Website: lowes
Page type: stored-credit-cards
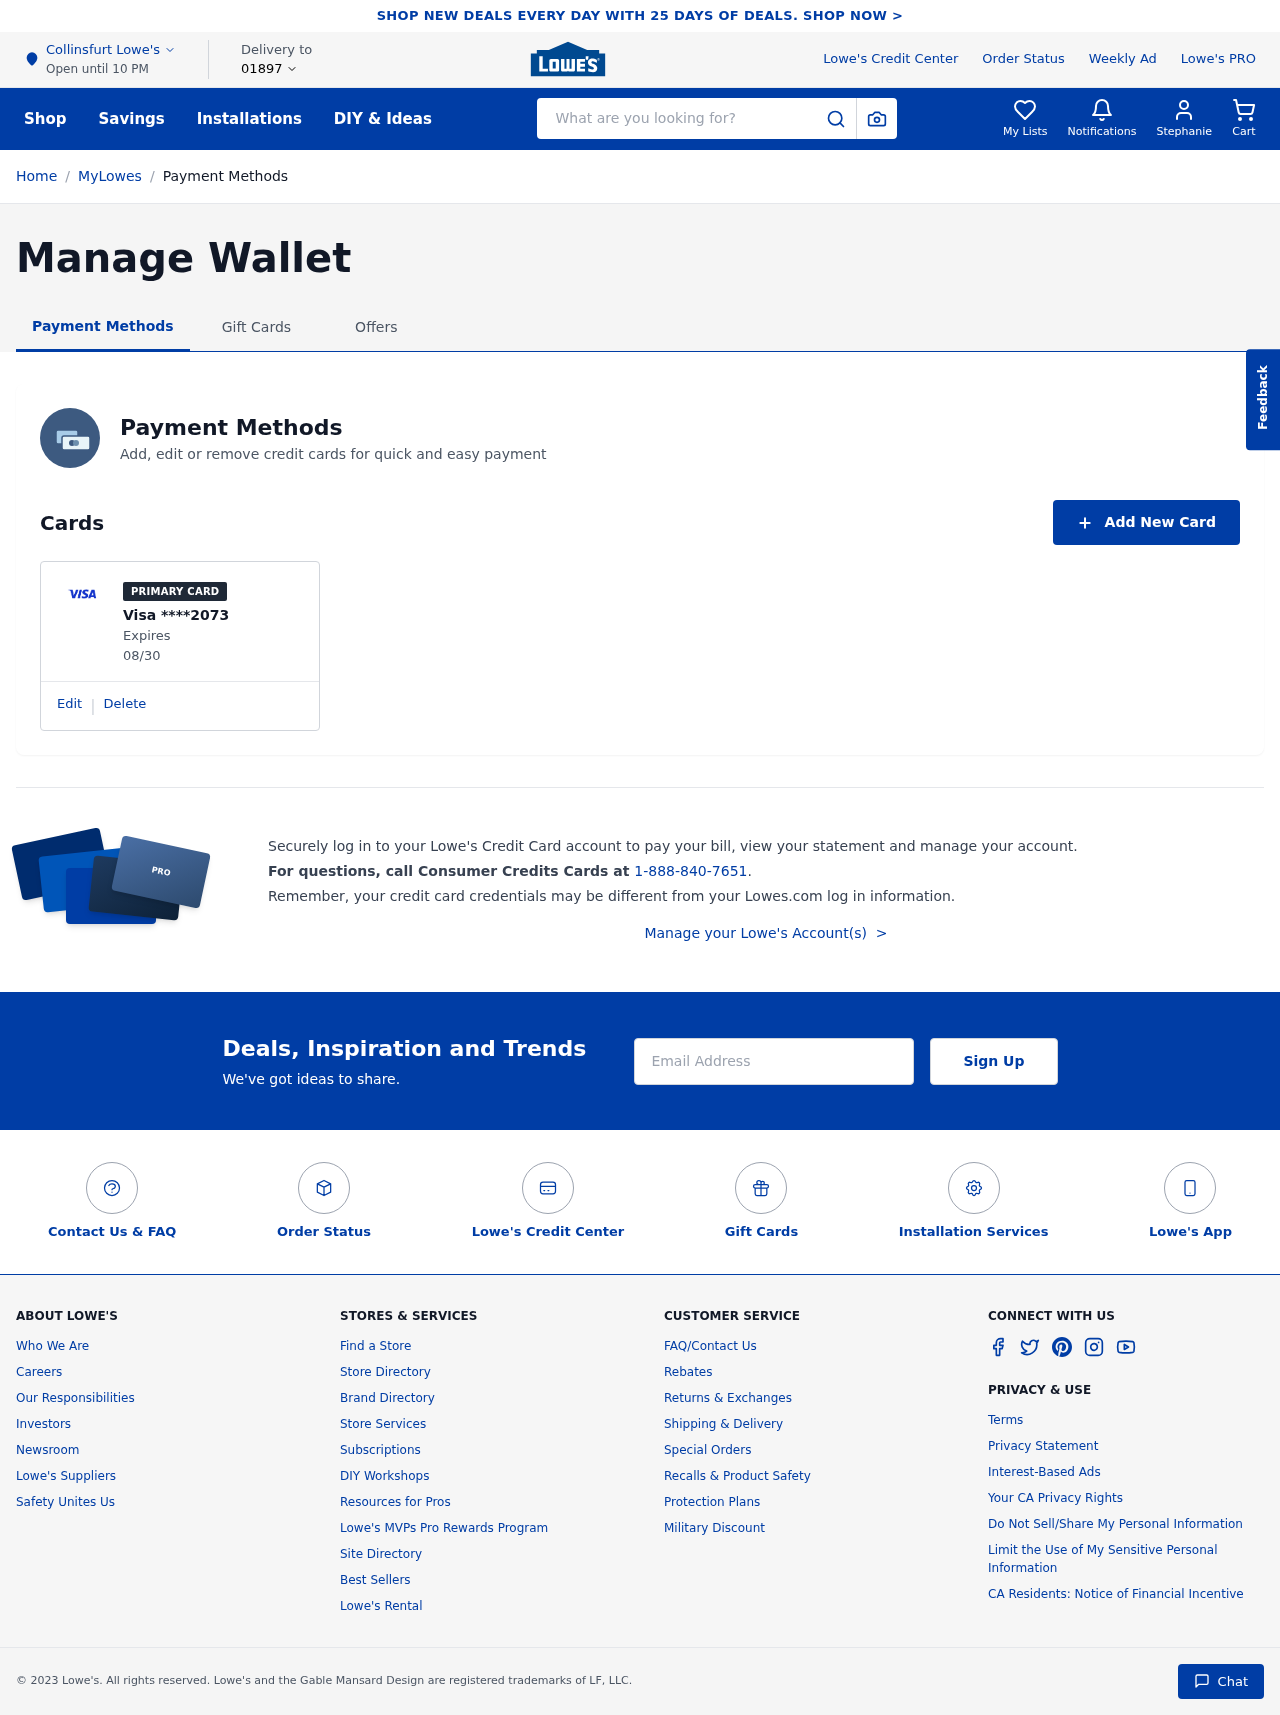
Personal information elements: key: PII_CARD_EXPIRY
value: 08/30
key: PII_CARD_LAST4
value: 2073
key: PII_CARD_TYPE
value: Visa
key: PII_CITY
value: Collinsfurt
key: PII_EMAIL
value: shaley@gmail.com
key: PII_FIRSTNAME
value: Stephanie
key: PII_POSTCODE
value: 01897
Search elements: key: HEADER_SEARCH
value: What are you looking for?